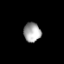
Tissue: lung
Cell type: T cells
Senescence score: 0.206
Nuclear area (px): 323
Mean DAPI intensity: 166.204